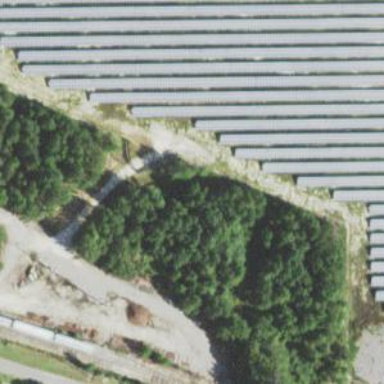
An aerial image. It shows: Solar power plant enclosed by fence. The plant generates electricity using photovoltaic technology.